Field crop: maize
Growth stage: 2
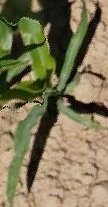
Species: maize